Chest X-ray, PA view. Patient: 40 years old, sex M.
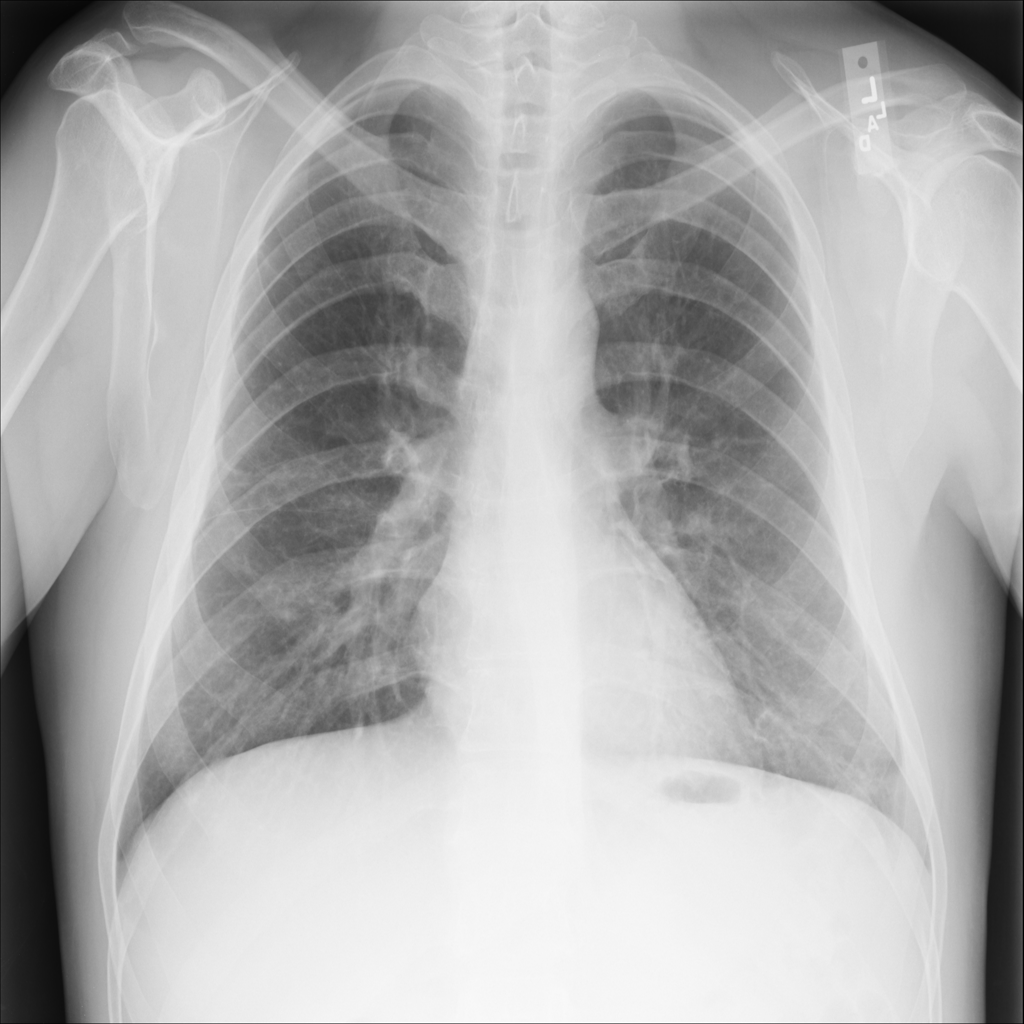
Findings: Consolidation